Question: I am trying to display a different menu according to a variable (user_type). It works wonders until I refresh the page then everything goes blank when I click on the menu and I have this error on the console:
Uncaught Error: React.Children.only expected to receive a single React element child. [...]

Here's a sample of my code:
'''
const CustomLayout = (props) => {
const menu3 = (
<Menu>
<Menu.Item key="0">Modifier le profil</Menu.Item>
<Menu.Item key="1">Gerer les cours</Menu.Item>
<Menu.Item key="2">
<a href="">Ajouter des cours</a>
</Menu.Item>
<Menu.Divider />
<Menu.Item onClick={props.logout} key="3">
<a href="/">Se deconnecter</a>
</Menu.Item>
</Menu>
);
const menu1 = (
<Menu>
<Menu.Item onClick={props.logout} key="0">
<a href="/">Se deconnecter</a>
</Menu.Item>
<Menu.Item key="1">
<a href="">Mes commandes</a>
</Menu.Item>
<Menu.Divider />
<Menu.Item key="3">Mes informations</Menu.Item>
</Menu>
);
const menu2 = (
<Menu>
<Menu.Item onClick={props.logout} key="0">
<a href="/">Se deconnecter</a>
</Menu.Item>
<Menu.Item key="1">
<a href="/courseform/">Ajouter un cours</a>
</Menu.Item>
<Menu.Divider />
<Menu.Item key="3">Mes informations</Menu.Item>
</Menu>
);
var choix = () => {
switch (props.user_type) {
case 2:
return menu2;
//giver
case 3:
return menu3;
case 1:
return menu1;
}
};
var menu_table = (
<Dropdown overlay={choix} trigger={["click"]}>
<a className="ant-dropdown-link">Mon Compte</a>
</Dropdown>
);
return (
<Layout>
<Menu>
{props.isAuthenficated ? (
<Menu.Item key="3">
<UserOutlined />
{menu_table}
</Menu.Item>
) : (
<Menu.Item key="3" onClick={openModal}>
<UserOutlined />
<a>Connexion/Inscription</a>
</Menu.Item>
)}
</Menu>
</Layout>);};
const mapStateToProps = (state) => ({
isAuthenficated: state.auth.isAuthenficated,
user_type: state.auth.user_type,)};
const mapDispatchToProps = (dispatch) => {
return {
logout: () => dispatch(actions.logout()),};};
export default withRouter(
connect(mapStateToProps, mapDispatchToProps)(CustomLayout)
);
'''
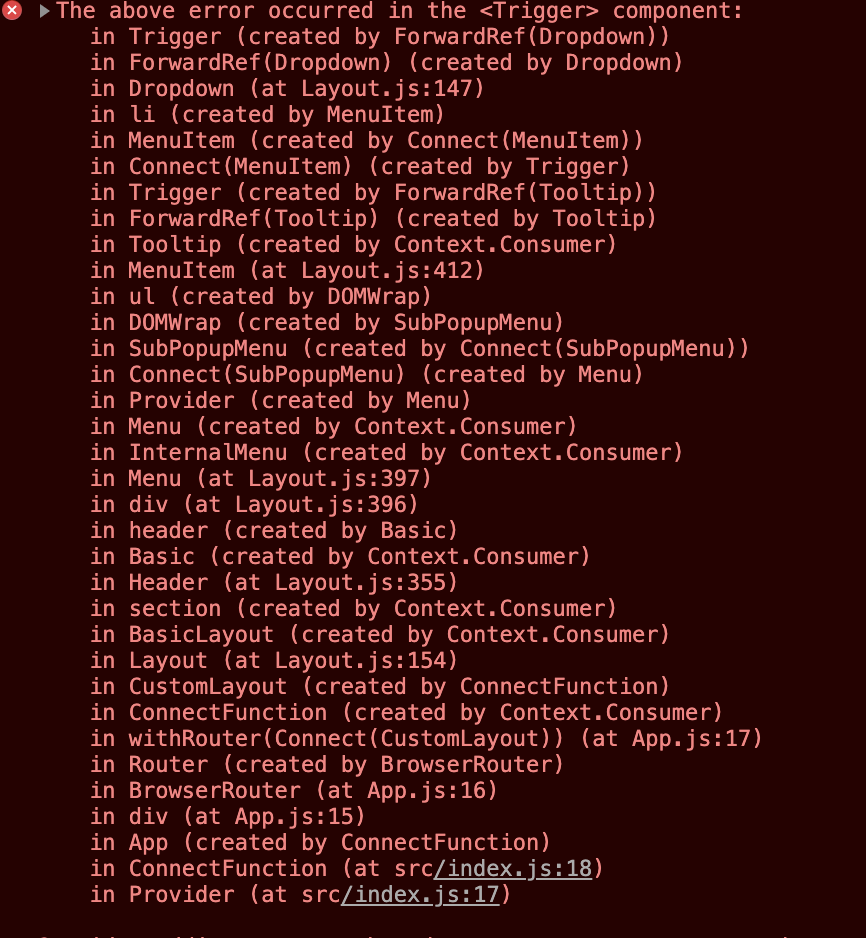
Answer: Try to add a default case in your switch, like below
'''
var choix = () => {
switch (props.user_type) {
case 2:
return menu2;
//giver
case 3:
return menu3;
case 1:
return menu1;
default:
return menu1
}
};
'''
It seems on refresh use_type is null;